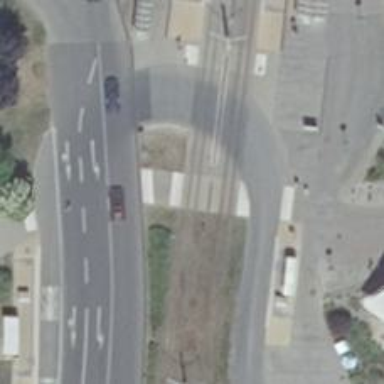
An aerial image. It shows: Railway crossing.